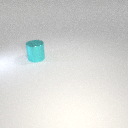
large cyan metal cylinder